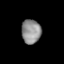
Tissue: lung
Cell type: Epithelial cells
Senescence score: 0.2317
Nuclear area (px): 456
Mean DAPI intensity: 143.346